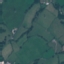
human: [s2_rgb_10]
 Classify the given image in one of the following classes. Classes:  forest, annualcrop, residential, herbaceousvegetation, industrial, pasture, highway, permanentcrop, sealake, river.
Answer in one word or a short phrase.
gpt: Pasture